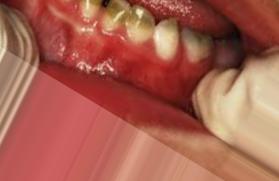
Condition: Tooth Discoloration